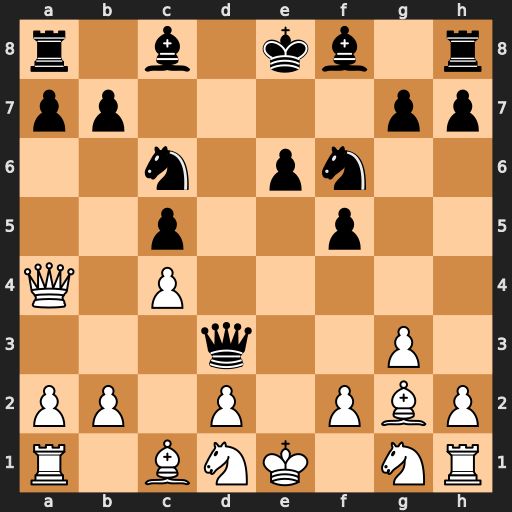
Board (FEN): r1b1kb1r/pp4pp/2n1pn2/2p2p2/Q1P5/3q2P1/PP1P1PBP/R1BNK1NR
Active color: w
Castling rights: KQkq
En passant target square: -
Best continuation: Bxc6+ bxc6 Qxc6+ Qd7 Qxa8